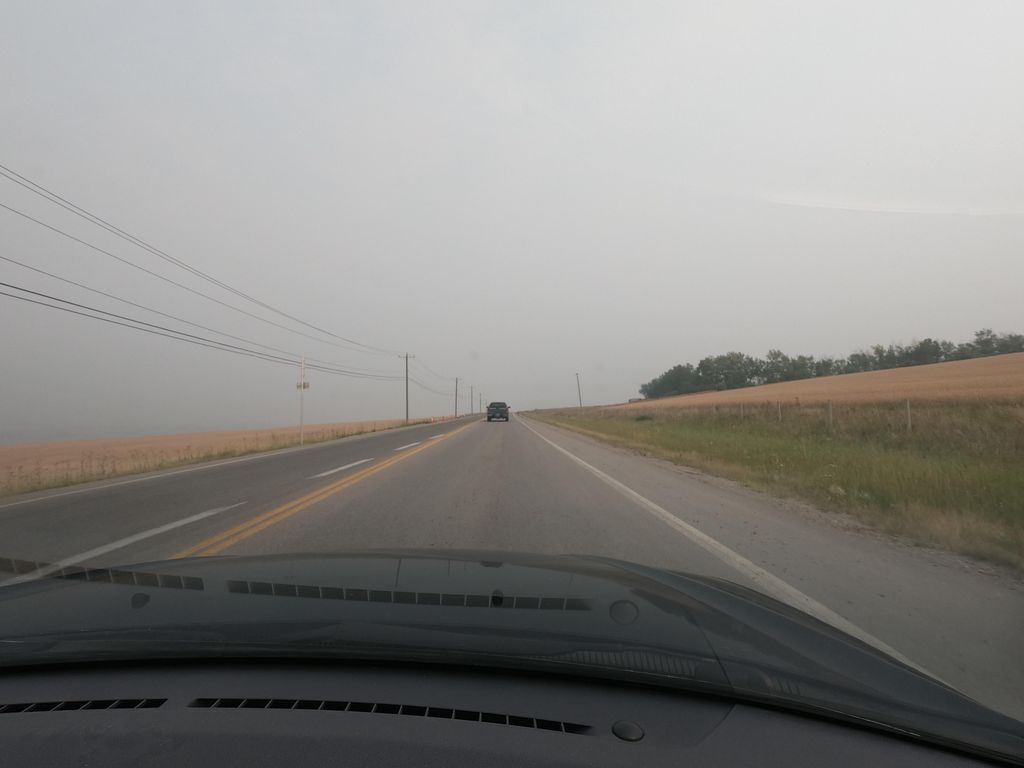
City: calgary